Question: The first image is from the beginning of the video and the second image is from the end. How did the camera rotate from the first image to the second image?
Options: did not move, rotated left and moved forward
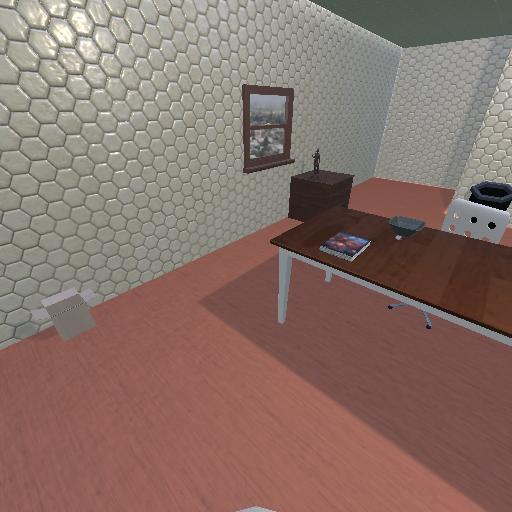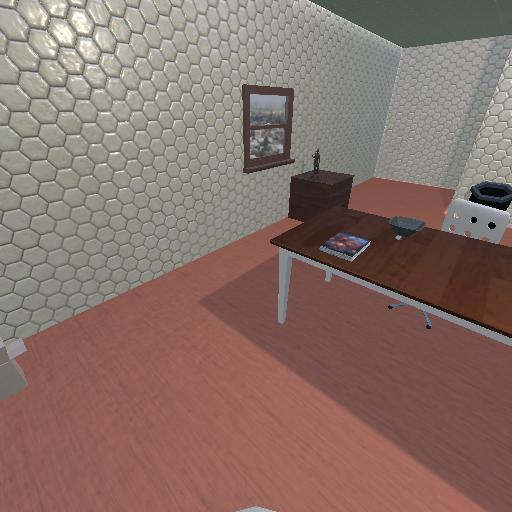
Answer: did not move